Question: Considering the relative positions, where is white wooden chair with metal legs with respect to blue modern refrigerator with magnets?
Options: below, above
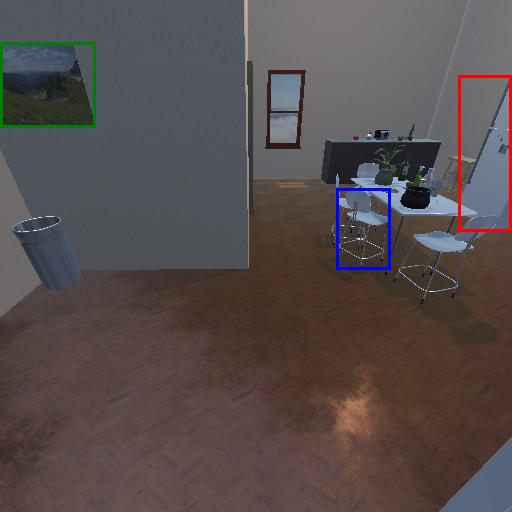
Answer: below